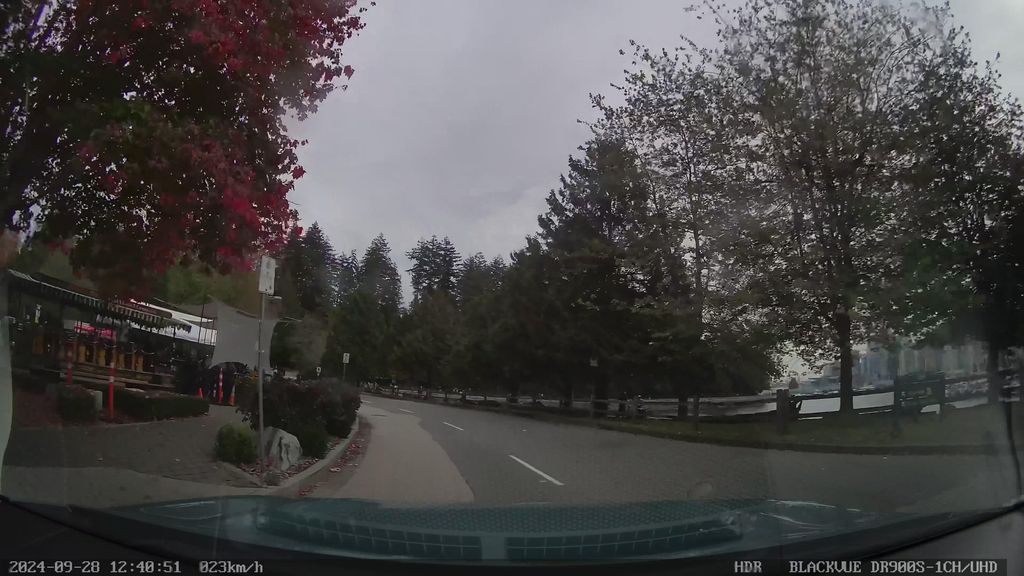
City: vancouver